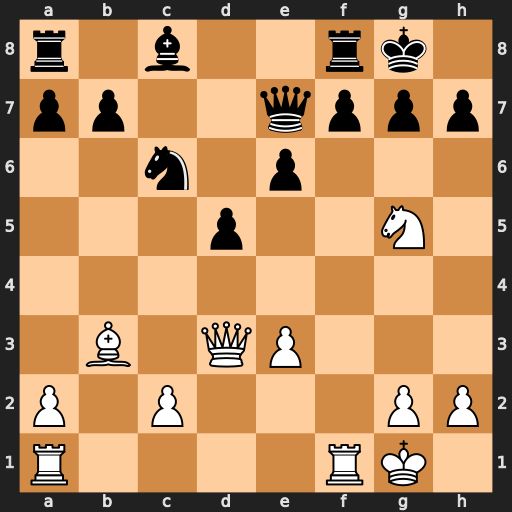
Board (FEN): r1b2rk1/pp2qppp/2n1p3/3p2N1/8/1B1QP3/P1P3PP/R4RK1
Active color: w
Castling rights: -
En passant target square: -
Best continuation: Qxh7#